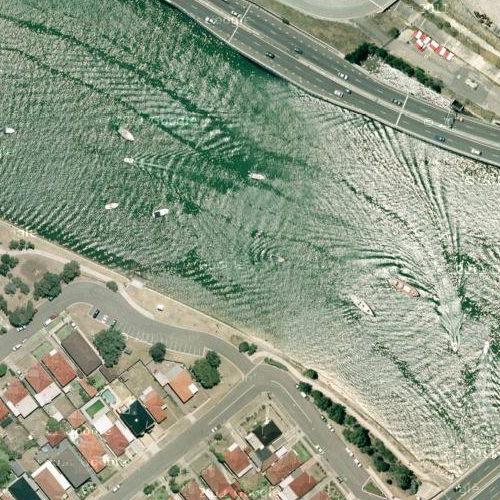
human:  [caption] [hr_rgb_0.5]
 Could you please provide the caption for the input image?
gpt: There are some white boats on the river with some houses on the bank .

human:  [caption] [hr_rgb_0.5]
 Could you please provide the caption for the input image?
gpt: Some small boats on the river with some houses on the bank .

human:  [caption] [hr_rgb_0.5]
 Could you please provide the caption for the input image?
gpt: There are some small boats on the wide river with some houses on the bank .

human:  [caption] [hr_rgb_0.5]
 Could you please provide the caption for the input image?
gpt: A wide river with deep green waters and some boats on it .

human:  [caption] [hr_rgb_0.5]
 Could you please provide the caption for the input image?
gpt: A wide river with deep green waters and some boats on it .